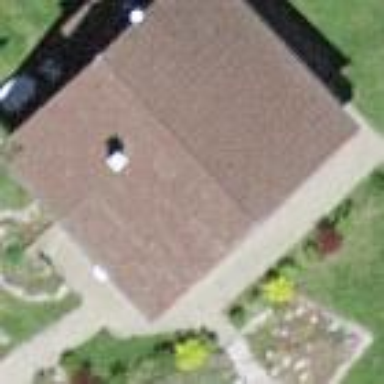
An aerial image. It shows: Simple house.